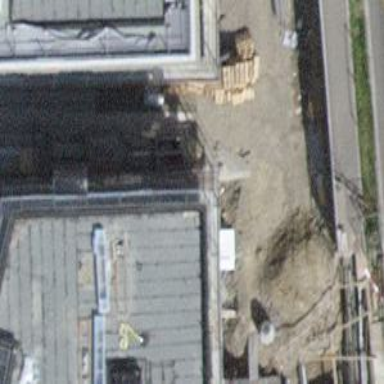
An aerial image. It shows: Concrete steps.